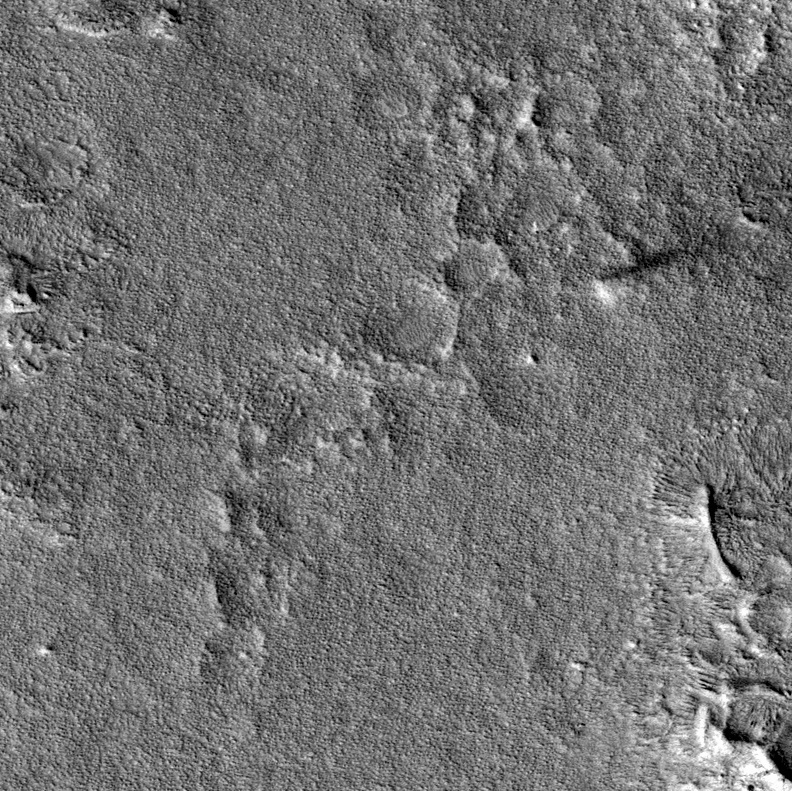
Label: dustdevil